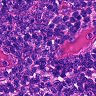
Metastatic tissue present: no